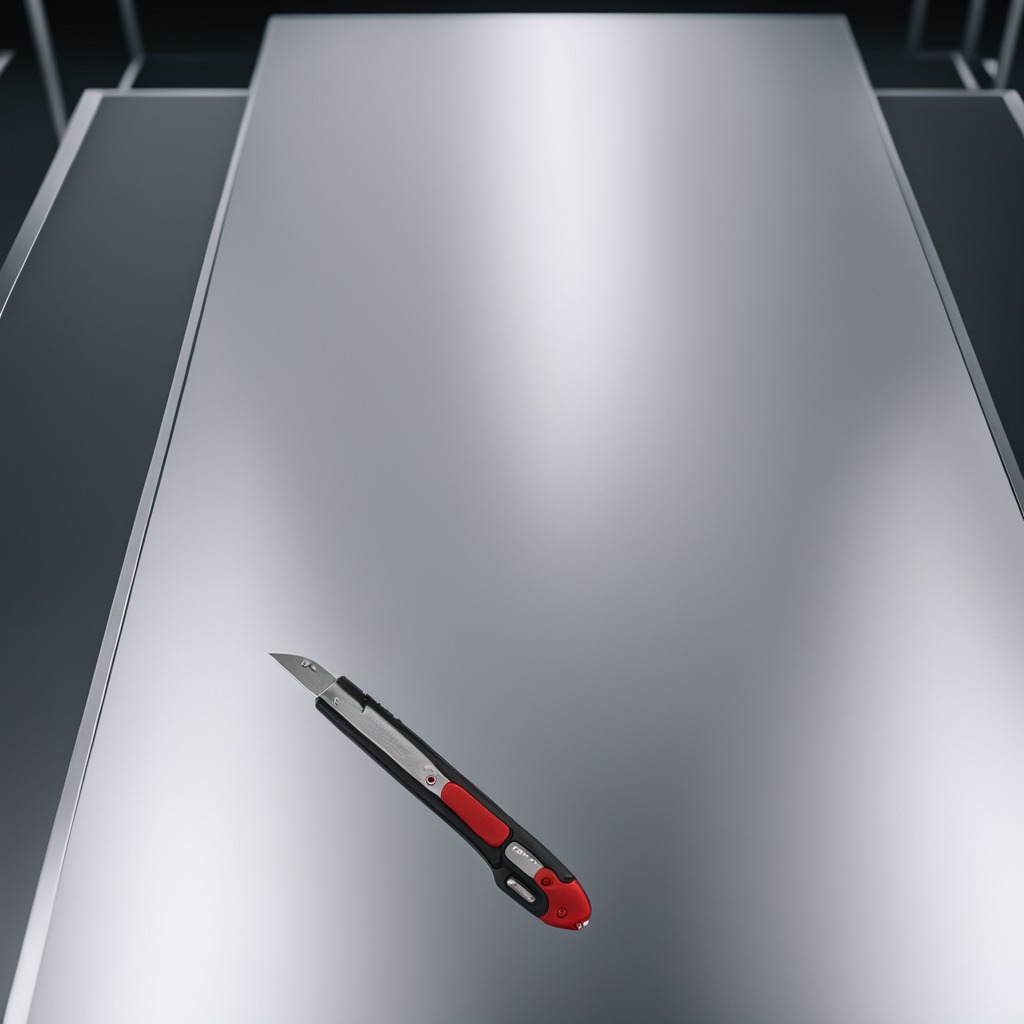
A utility knife is lying on the stainless steel table.